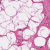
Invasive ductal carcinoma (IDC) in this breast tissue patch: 0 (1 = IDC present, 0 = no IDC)